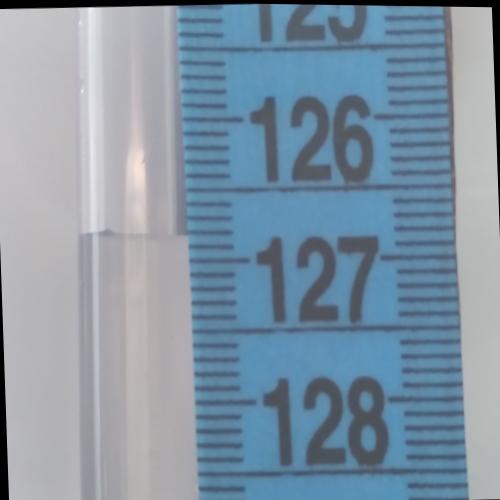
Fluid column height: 126.8 cm